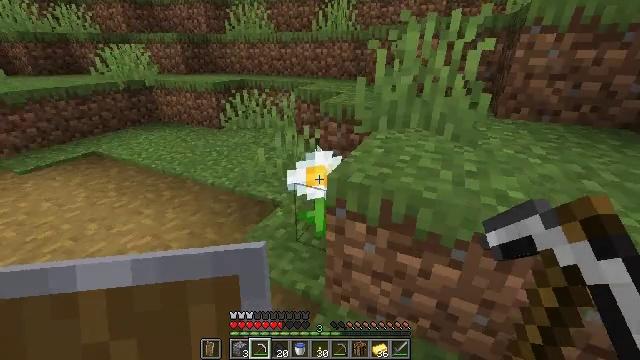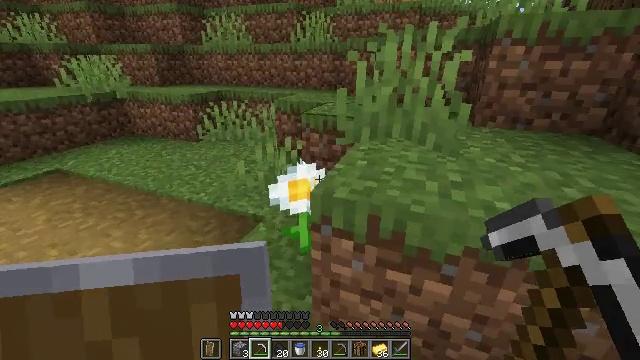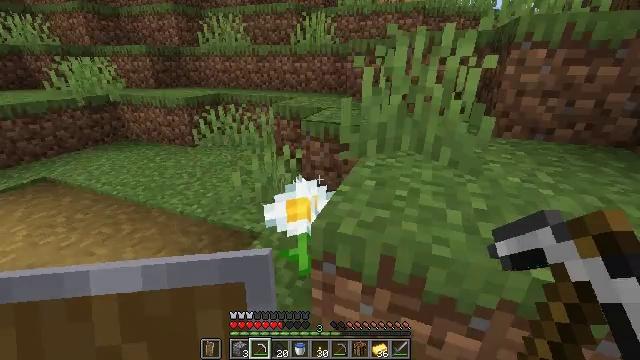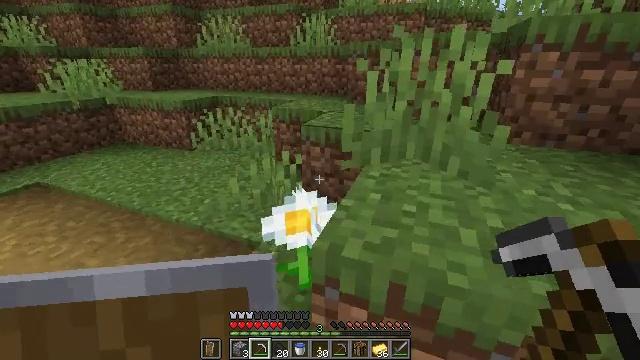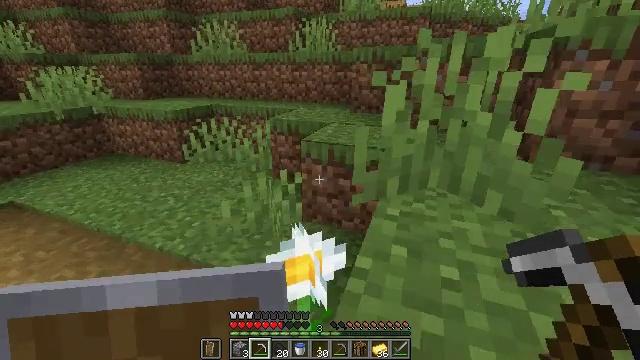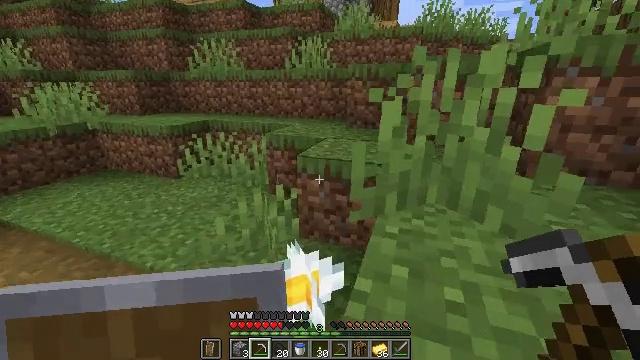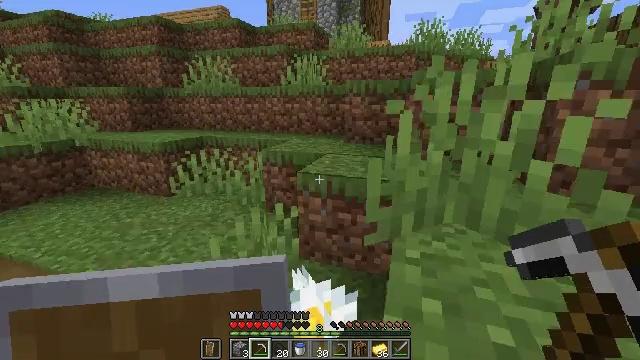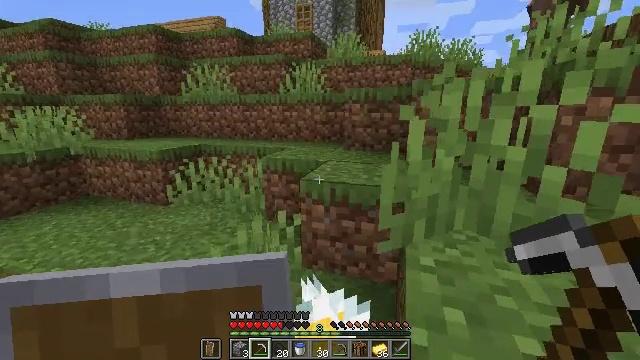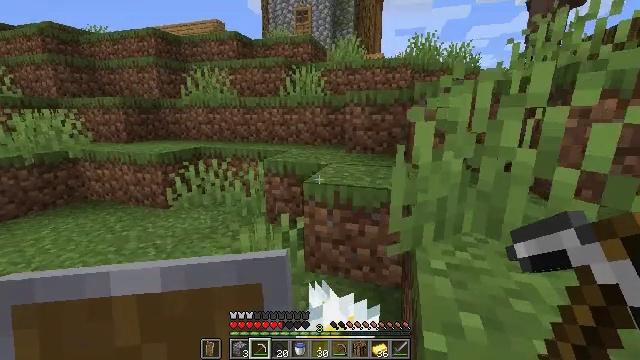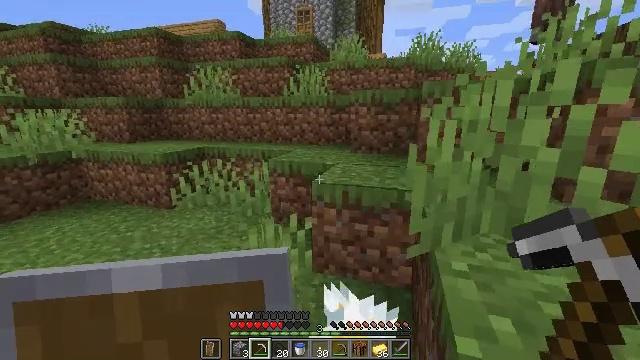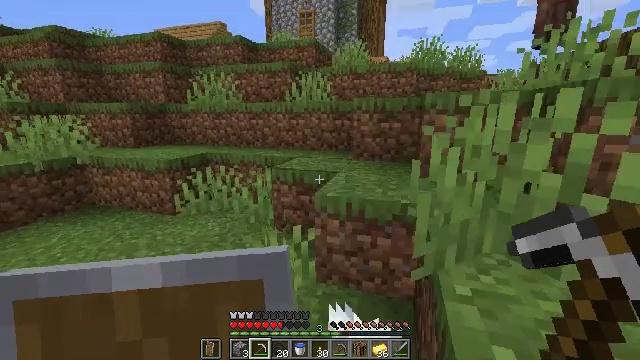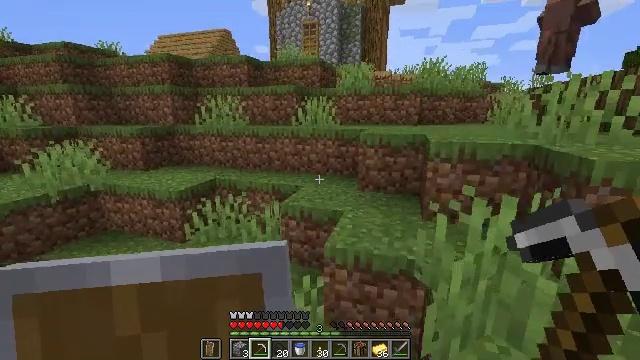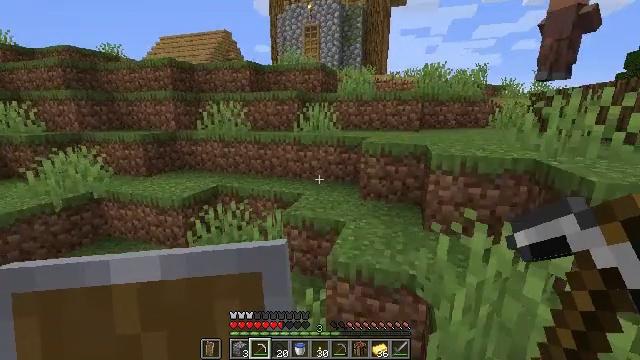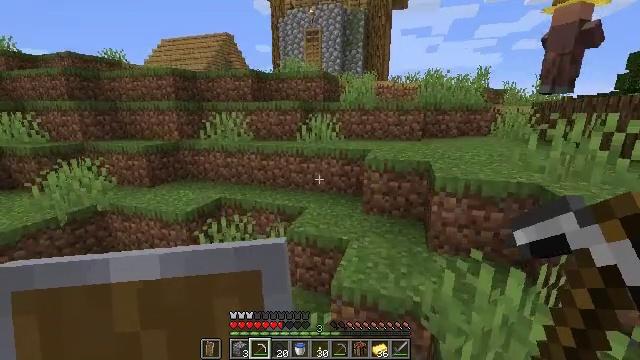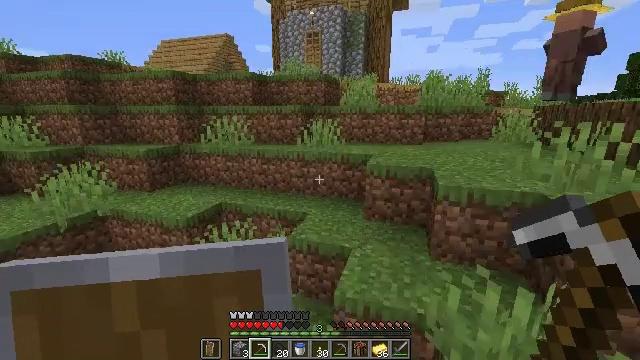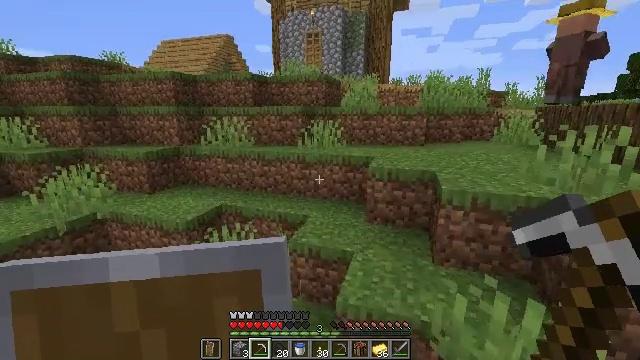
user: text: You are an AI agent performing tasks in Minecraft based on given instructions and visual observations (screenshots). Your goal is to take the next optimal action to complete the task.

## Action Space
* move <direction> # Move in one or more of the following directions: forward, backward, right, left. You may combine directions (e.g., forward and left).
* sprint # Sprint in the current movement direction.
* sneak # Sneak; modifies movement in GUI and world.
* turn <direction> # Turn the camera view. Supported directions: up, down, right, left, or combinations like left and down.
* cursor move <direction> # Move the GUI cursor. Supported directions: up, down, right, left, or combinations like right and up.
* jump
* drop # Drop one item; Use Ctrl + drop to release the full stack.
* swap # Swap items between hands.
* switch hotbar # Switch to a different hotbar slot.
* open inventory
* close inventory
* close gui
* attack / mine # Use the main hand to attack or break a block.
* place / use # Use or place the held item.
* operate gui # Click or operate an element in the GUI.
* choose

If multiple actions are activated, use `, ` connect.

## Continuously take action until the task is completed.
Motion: motion action
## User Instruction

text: Use gold ingots to craft golden leggings.
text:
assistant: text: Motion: move forward, turn right and up
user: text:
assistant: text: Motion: move forward
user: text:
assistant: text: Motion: move forward
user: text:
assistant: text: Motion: move forward, turn up
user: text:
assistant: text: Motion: move forward, turn up
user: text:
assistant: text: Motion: move forward, turn right and up
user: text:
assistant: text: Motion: move forward, turn right and up
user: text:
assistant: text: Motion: move forward
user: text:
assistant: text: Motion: move forward
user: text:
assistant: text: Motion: move forward, jump
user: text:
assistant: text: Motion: move forward, jump
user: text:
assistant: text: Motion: move forward, jump
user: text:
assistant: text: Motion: move forward, jump
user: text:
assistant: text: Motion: move forward, jump
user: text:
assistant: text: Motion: move forward, jump
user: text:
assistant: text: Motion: move forward, jump
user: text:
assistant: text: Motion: move forward, jump
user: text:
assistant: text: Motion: move forward, jump
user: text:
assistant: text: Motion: move forward
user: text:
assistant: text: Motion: move forward
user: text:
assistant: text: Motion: move forward
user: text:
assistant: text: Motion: move forward
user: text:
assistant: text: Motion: move forward
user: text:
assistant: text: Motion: move forward
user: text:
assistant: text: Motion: move forward
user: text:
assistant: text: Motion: move forward, jump
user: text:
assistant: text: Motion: move forward, jump
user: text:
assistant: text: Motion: move forward, jump
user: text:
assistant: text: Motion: move forward, jump
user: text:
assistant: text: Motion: move forward, jump